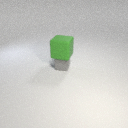
large green rubber cube above small gray rubber cube